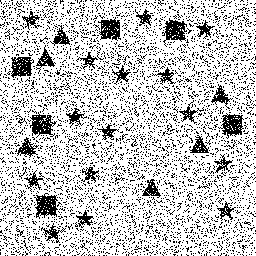
Squares: 6
Triangles: 6
Stars: 15
Total shapes: 27